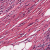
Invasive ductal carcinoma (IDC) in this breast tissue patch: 0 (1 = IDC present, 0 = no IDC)